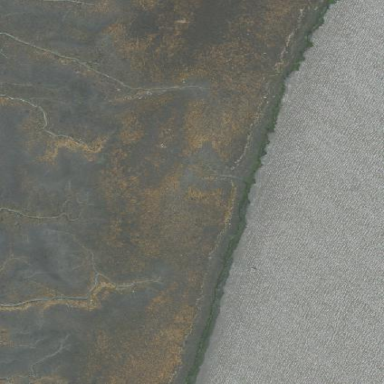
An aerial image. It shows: Tidal water body.